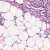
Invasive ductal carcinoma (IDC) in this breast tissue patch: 1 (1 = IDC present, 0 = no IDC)